Question: I've seen <URL> tutorial on how to capture the screen with cursor.
Now I added a timer and datagridview and I want to save every capture in the datagridview. Here is what I did:
'''
private void Display(Bitmap desktop)
{
Graphics g;
Rectangle r;
if (desktop != null)
{
r = new Rectangle(0, 0, pictureBox1.Width, pictureBox1.Height);
g = pictureBox1.CreateGraphics();
g.DrawImage(desktop, r);
g.Flush();
Bitmap bmp = new Bitmap(pictureBox1.Width, pictureBox1.Height, g);
dataGridView1.Rows.Add(bmp);
}
}
'''
But all I get is white images like this:

I can't reach the point where I can save what appear on 'picturebox' and add it to the 'datagridview'
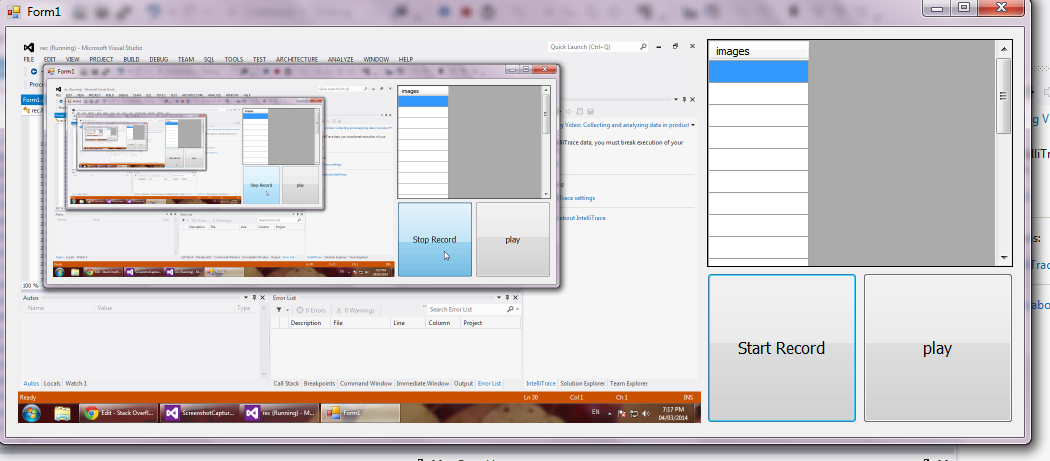
Answer: Using CreateGraphics is a temporary drawing on the screen, so the image isn't getting transferred to the bitmap.
Try drawing directly instead:
'''
private void Display(Bitmap desktop) {
if (desktop != null) {
Bitmap bmp = new Bitmap(pictureBox1.ClientSize.Width,
pictureBox1.ClientSize.Height);
using (Graphics g = Graphics.FromImage(bmp)) {
g.DrawImage(desktop, Point.Empty);
}
pictureBox1.Image = bmp;
dataGridView1.Rows.Add(bmp);
}
}
'''